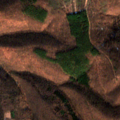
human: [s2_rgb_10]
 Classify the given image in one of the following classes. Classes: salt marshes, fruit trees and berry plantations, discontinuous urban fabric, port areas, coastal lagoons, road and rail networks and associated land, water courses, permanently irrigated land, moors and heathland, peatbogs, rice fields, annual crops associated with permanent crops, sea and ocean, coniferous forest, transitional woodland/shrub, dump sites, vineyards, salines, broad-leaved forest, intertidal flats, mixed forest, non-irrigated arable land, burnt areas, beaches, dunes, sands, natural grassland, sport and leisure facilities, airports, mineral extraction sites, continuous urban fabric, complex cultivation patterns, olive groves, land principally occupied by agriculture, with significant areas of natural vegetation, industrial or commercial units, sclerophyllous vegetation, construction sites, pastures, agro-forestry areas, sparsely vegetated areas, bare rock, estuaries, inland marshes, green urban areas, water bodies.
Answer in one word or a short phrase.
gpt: land principally occupied by agriculture, with significant areas of natural vegetation, broad-leaved forest, coniferous forest